Chest X-ray. View position: PA
Patient age: 32
Patient sex: F
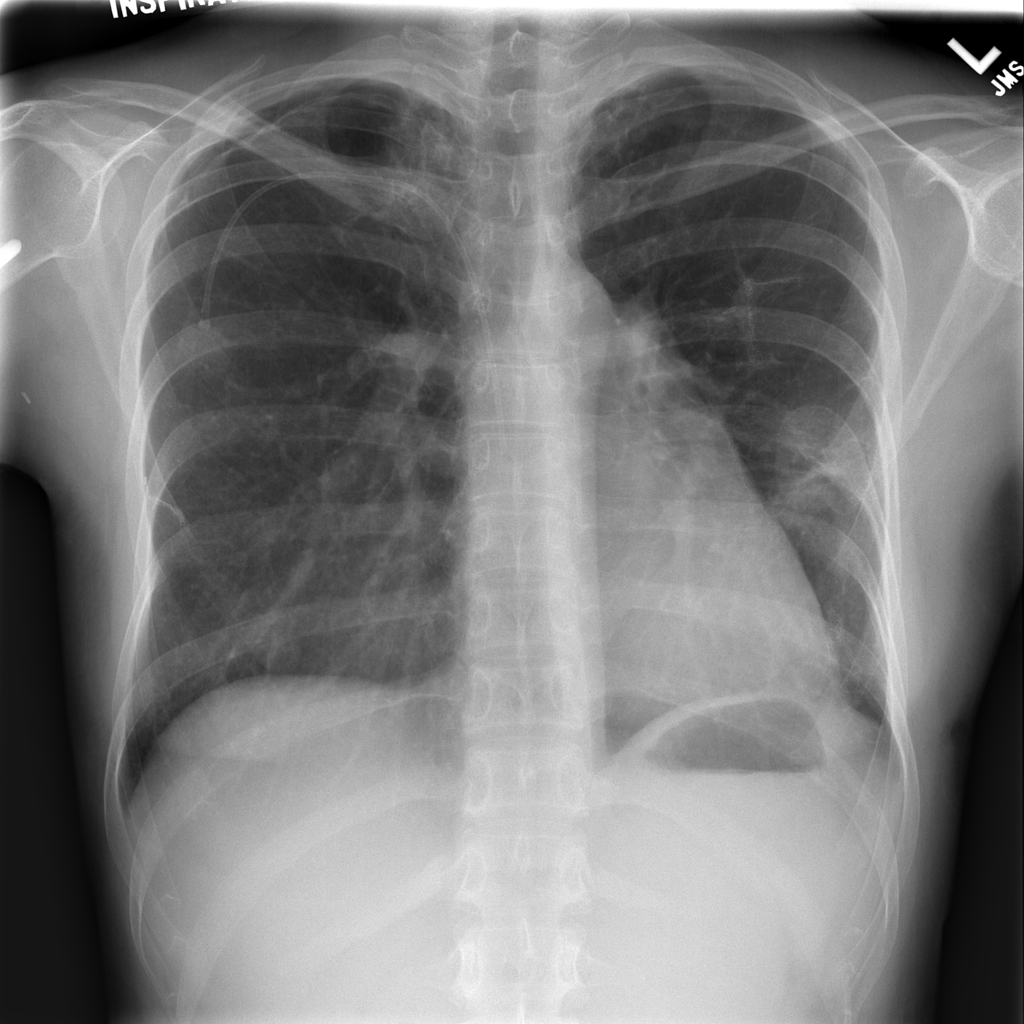
Finding: Pneumothorax